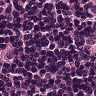
Metastatic tissue present: no